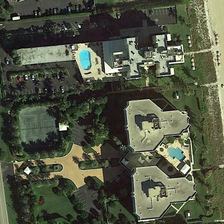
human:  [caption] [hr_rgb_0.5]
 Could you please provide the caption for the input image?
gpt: several buildings and many green trees are near a beach in a resort with parking lots and tennis courts .

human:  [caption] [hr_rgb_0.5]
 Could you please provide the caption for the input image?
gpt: several buildings and many green trees are near a beach in a resort with parking lots and tennis courts .

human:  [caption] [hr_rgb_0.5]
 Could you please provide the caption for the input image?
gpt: several buildings and many green trees are near a beach in a resort with parking lots and tennis courts .

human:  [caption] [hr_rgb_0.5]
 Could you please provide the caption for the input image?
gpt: several buildings and many green trees are near a beach in a resort with parking lots and tennis courts .

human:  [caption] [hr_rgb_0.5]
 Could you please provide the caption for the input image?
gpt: several buildings and many green trees are near a beach in a resort with parking lots and tennis courts .